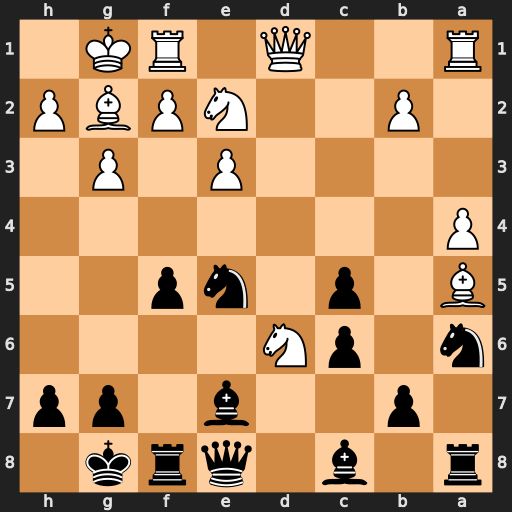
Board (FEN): r1b1qrk1/1p2b1pp/n1pN4/B1p1np2/P7/4P1P1/1P2NPBP/R2Q1RK1
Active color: b
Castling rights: -
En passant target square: -
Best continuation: Bxd6 Qxd6 Nc4 Qd3 Nxa5